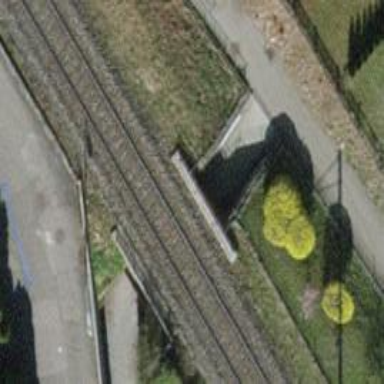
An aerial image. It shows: Concrete footway leading through tunnel.